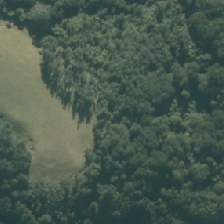
Land cover: indigenous_forest